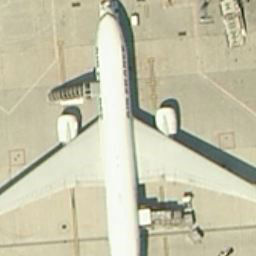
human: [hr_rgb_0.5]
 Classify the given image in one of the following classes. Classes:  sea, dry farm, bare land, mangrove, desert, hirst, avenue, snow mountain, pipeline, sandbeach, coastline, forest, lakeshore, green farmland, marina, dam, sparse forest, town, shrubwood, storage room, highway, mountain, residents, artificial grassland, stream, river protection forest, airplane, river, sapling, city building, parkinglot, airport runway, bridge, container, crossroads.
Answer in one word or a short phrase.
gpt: airplane